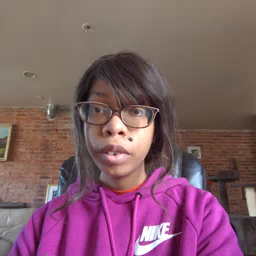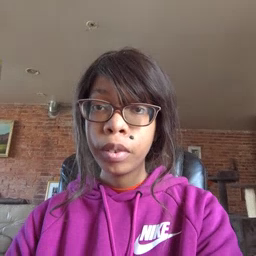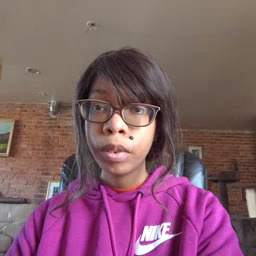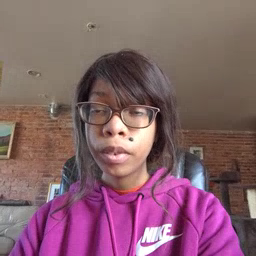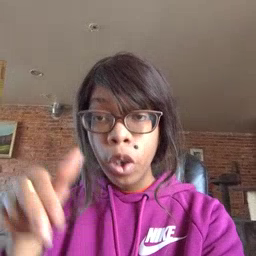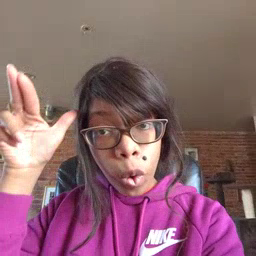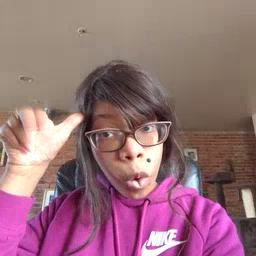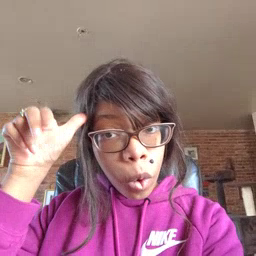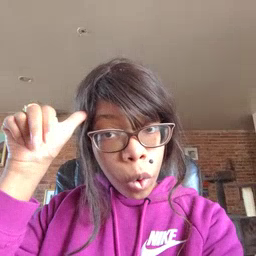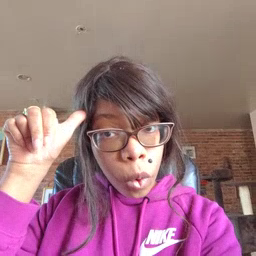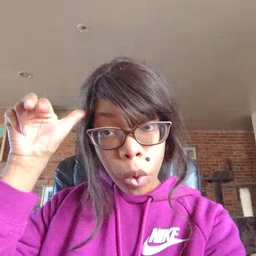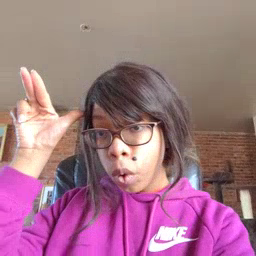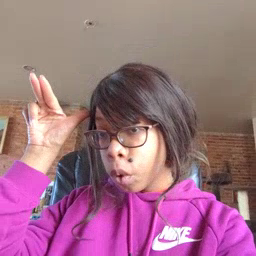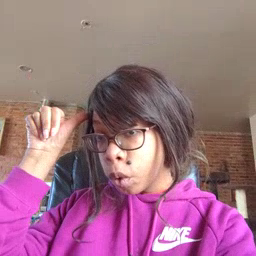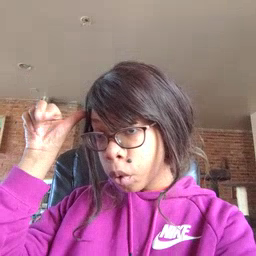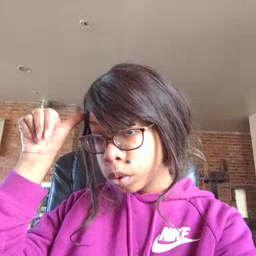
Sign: horse